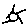
Label: sun